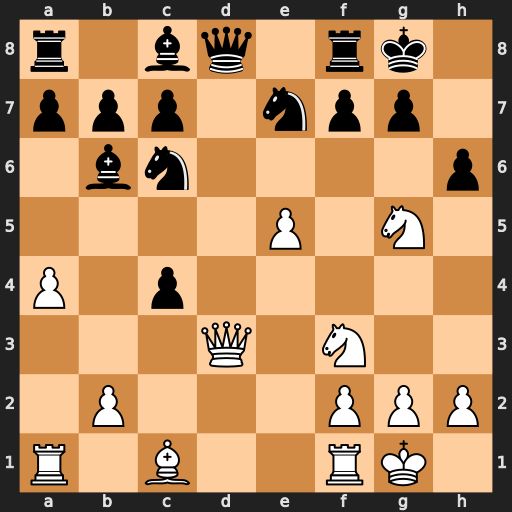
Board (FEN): r1bq1rk1/ppp1npp1/1bn4p/4P1N1/P1p5/3Q1N2/1P3PPP/R1B2RK1
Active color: w
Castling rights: -
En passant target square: -
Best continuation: Qh7#